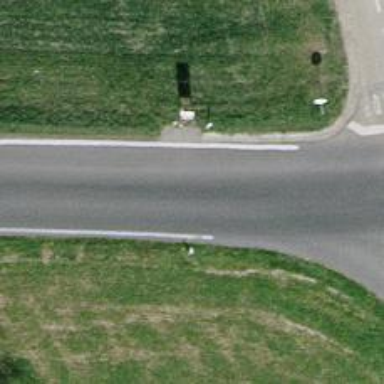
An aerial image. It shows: Bus stop with designated stop position for public transport.